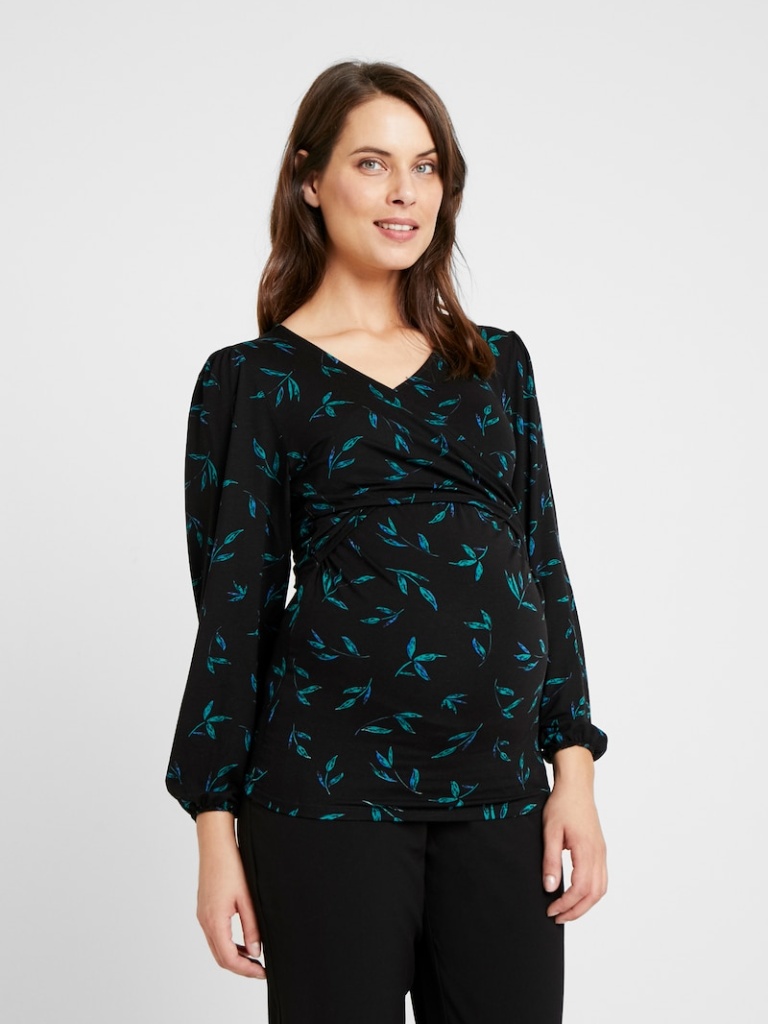
jersey relaxed a long-sleeved with the sleeves down knee length Untucked v-neck dress